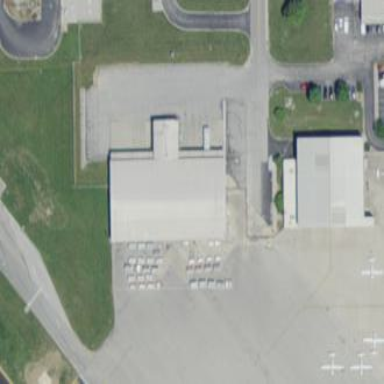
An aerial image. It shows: Building that is hangar at the airport.